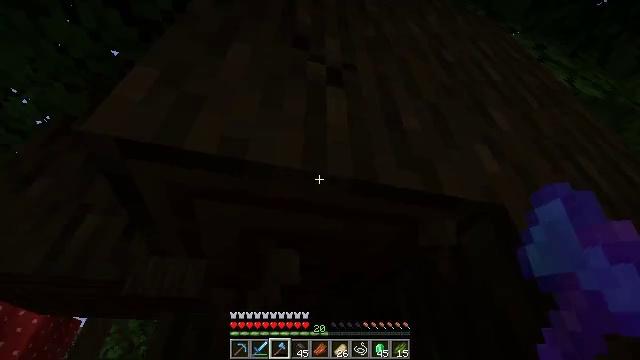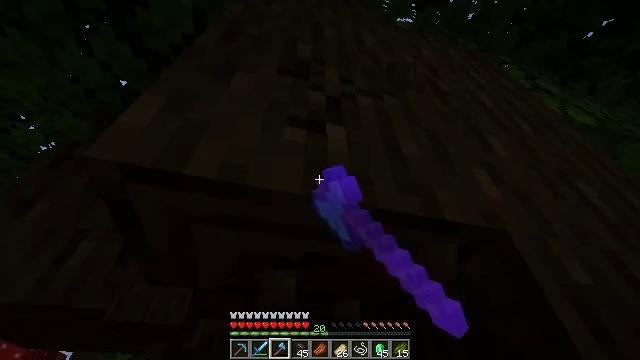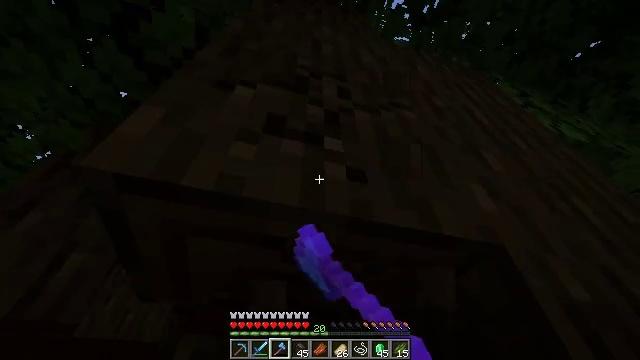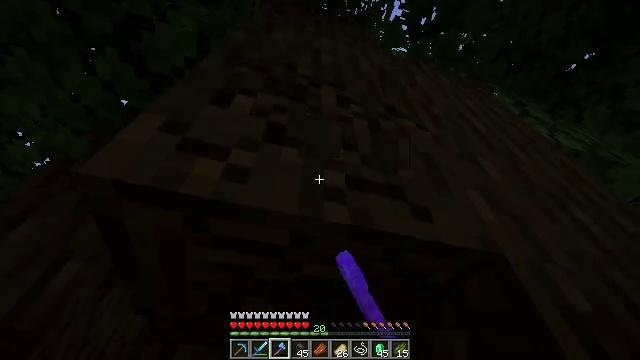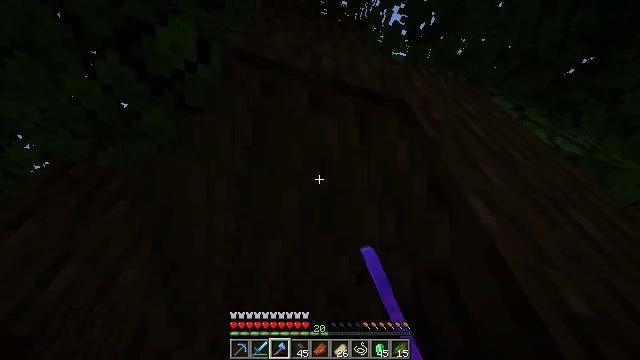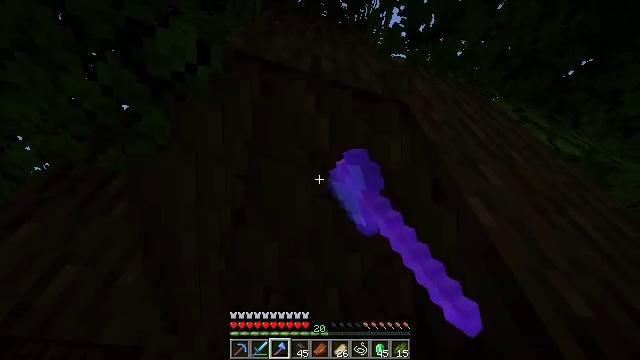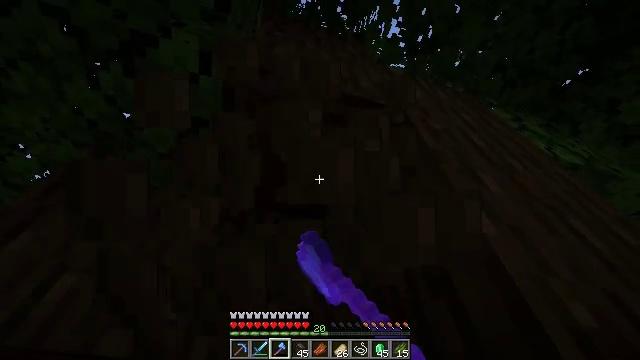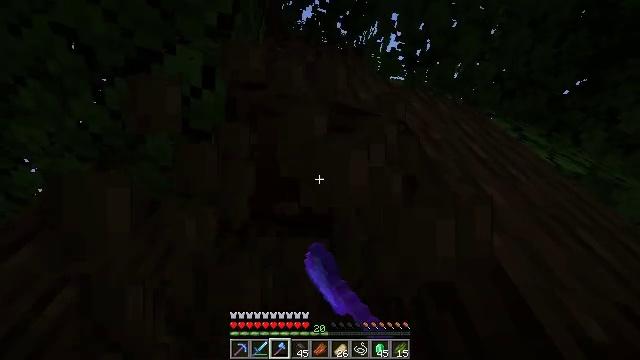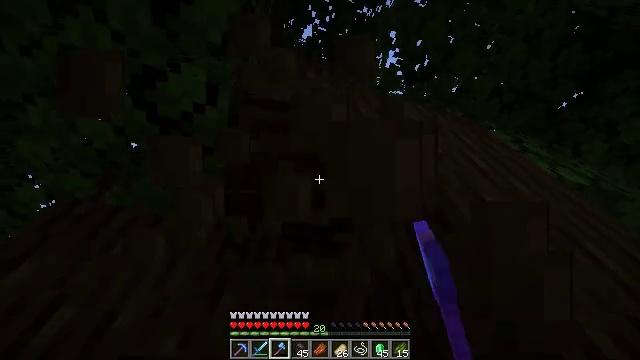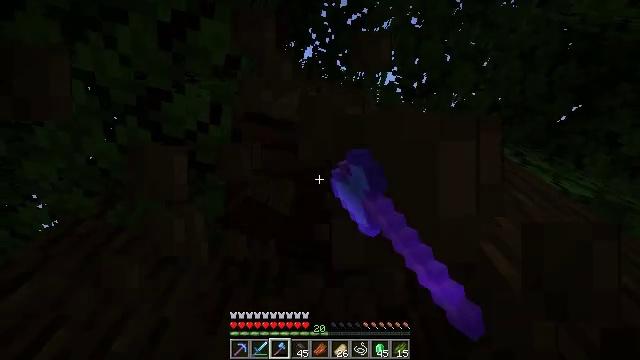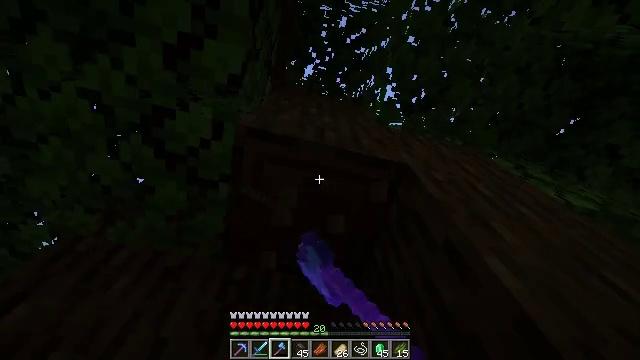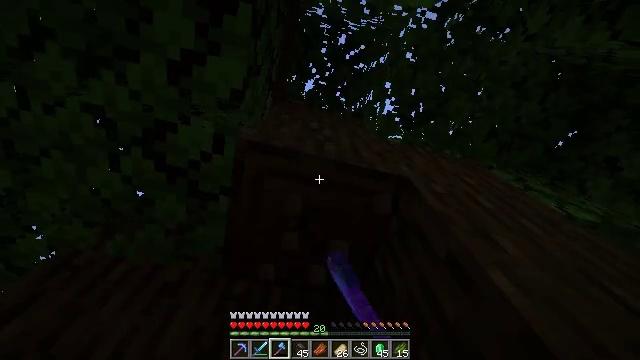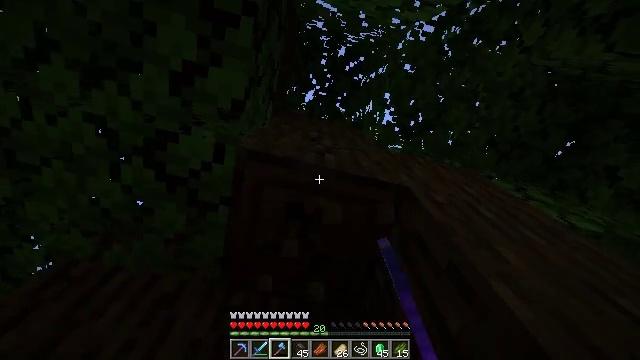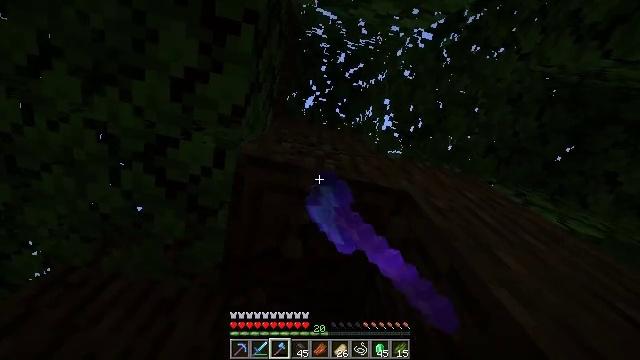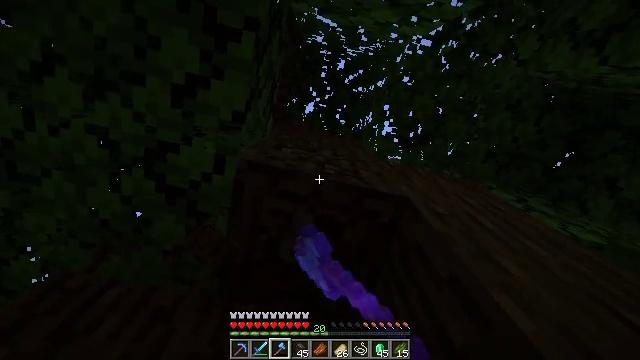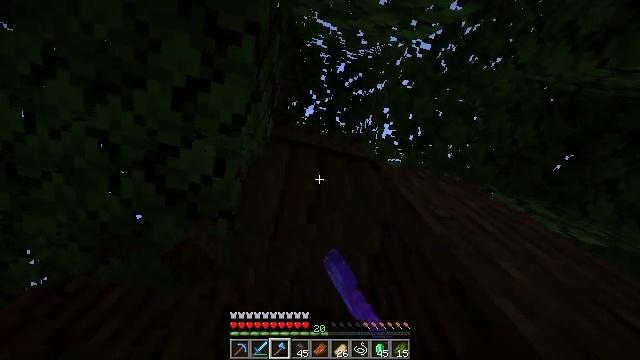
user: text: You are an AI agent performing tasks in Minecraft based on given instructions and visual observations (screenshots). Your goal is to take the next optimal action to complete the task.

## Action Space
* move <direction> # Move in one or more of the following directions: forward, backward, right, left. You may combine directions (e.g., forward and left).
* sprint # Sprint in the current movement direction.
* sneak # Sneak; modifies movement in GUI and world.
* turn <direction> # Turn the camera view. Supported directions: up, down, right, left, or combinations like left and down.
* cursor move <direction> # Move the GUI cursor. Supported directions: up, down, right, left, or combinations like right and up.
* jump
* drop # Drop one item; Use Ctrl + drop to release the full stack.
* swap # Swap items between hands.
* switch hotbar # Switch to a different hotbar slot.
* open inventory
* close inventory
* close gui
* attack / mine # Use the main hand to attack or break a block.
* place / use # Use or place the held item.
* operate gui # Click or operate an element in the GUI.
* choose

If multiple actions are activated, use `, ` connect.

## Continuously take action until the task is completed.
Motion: motion action
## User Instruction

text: Harvest dark oak log for resources.
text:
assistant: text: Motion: turn up, attack / mine
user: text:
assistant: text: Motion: turn up, attack / mine
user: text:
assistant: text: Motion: turn up, attack / mine
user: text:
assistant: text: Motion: attack / mine
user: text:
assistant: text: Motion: attack / mine
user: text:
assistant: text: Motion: turn up, attack / mine
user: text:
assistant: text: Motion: turn up, attack / mine
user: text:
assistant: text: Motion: turn up, attack / mine
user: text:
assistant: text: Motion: turn up, attack / mine
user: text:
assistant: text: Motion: turn up, attack / mine
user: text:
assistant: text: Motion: turn up, attack / mine
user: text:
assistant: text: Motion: turn up, attack / mine
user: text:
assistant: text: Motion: turn up, attack / mine
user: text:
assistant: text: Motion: turn up, attack / mine
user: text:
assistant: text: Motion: attack / mine
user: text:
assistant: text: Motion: attack / mine
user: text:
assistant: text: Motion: turn up, attack / mine
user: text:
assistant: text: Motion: turn up, attack / mine
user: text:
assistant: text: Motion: turn up, attack / mine
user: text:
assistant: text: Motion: attack / mine
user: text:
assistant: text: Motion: attack / mine
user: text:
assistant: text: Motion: attack / mine
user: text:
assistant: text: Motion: attack / mine
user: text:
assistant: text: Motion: attack / mine
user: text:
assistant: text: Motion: attack / mine
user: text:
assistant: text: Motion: attack / mine
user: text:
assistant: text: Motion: attack / mine
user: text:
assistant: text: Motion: attack / mine
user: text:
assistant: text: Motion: attack / mine
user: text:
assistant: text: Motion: attack / mine